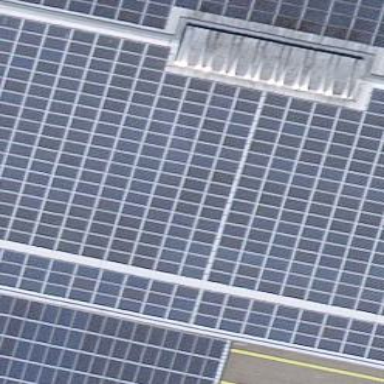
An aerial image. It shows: Solar photovoltaic panel generating electricity through small installation.